Question: My css code for the form,
'''
form {
margin:0 auto;
text-align:left;
width:740px;
border:1px solid #ccc;
padding:15px;
background:#fff;
border-radius: 10px;
-moz-border-radius: 10px;
-webkit-border-radius: 10px;
box-shadow: 0 0 4px #ccc;
-webkit-box-shadow: 0 0 4px #ccc;
-moz-box-shadow: 0 0 4px #ccc;
behavior: url(./border-radius.htc);
font-family:Calibri;
height: auto;
}
'''
<URL>
I want the form background to expand with the form, its happening in Chrome but not in IE8.
I have some hidden DIV that are set to visible depending on the selections.
Also how can I get CSS formatting of Chrome and IE look alike.
Ex: if I want to make 2 div visible the form will expand accordingly but the thing is the form border does not extend in IE.
Please check out the entire working code in jsfiddle

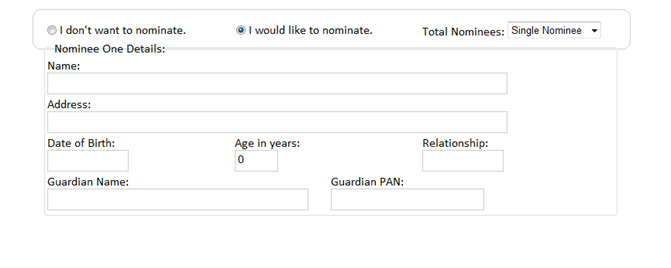
Answer: Create a container div that goes around your form (in this case called formcontainer) and move the following CSS styles to that class.
'''
.formcontainer{
border-radius: 10px;
-moz-border-radius: 10px;
-webkit-border-radius: 10px;
box-shadow: 0 0 4px #ccc;
-webkit-box-shadow: 0 0 4px #ccc;
-moz-box-shadow: 0 0 4px #ccc;
border:1px solid #ccc;
padding:15px;
width: 740px;
}
'''
Then your form should have the following css rules:
'''
form {
margin:0 auto;
text-align:left;
width:100%;
background:#fff;
behavior: url(./border-radius.htc);
font-family:Calibri;
height: auto;
}
'''
I'm not sure what your behaviour property is doing so you might need to move that to the container div as well.
<URL>
Also, your JavaScript may need amending as it displays my age as 25 when I enter my D.O.B when it should be 24.
This may help with your age calculation:
<URL>